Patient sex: F
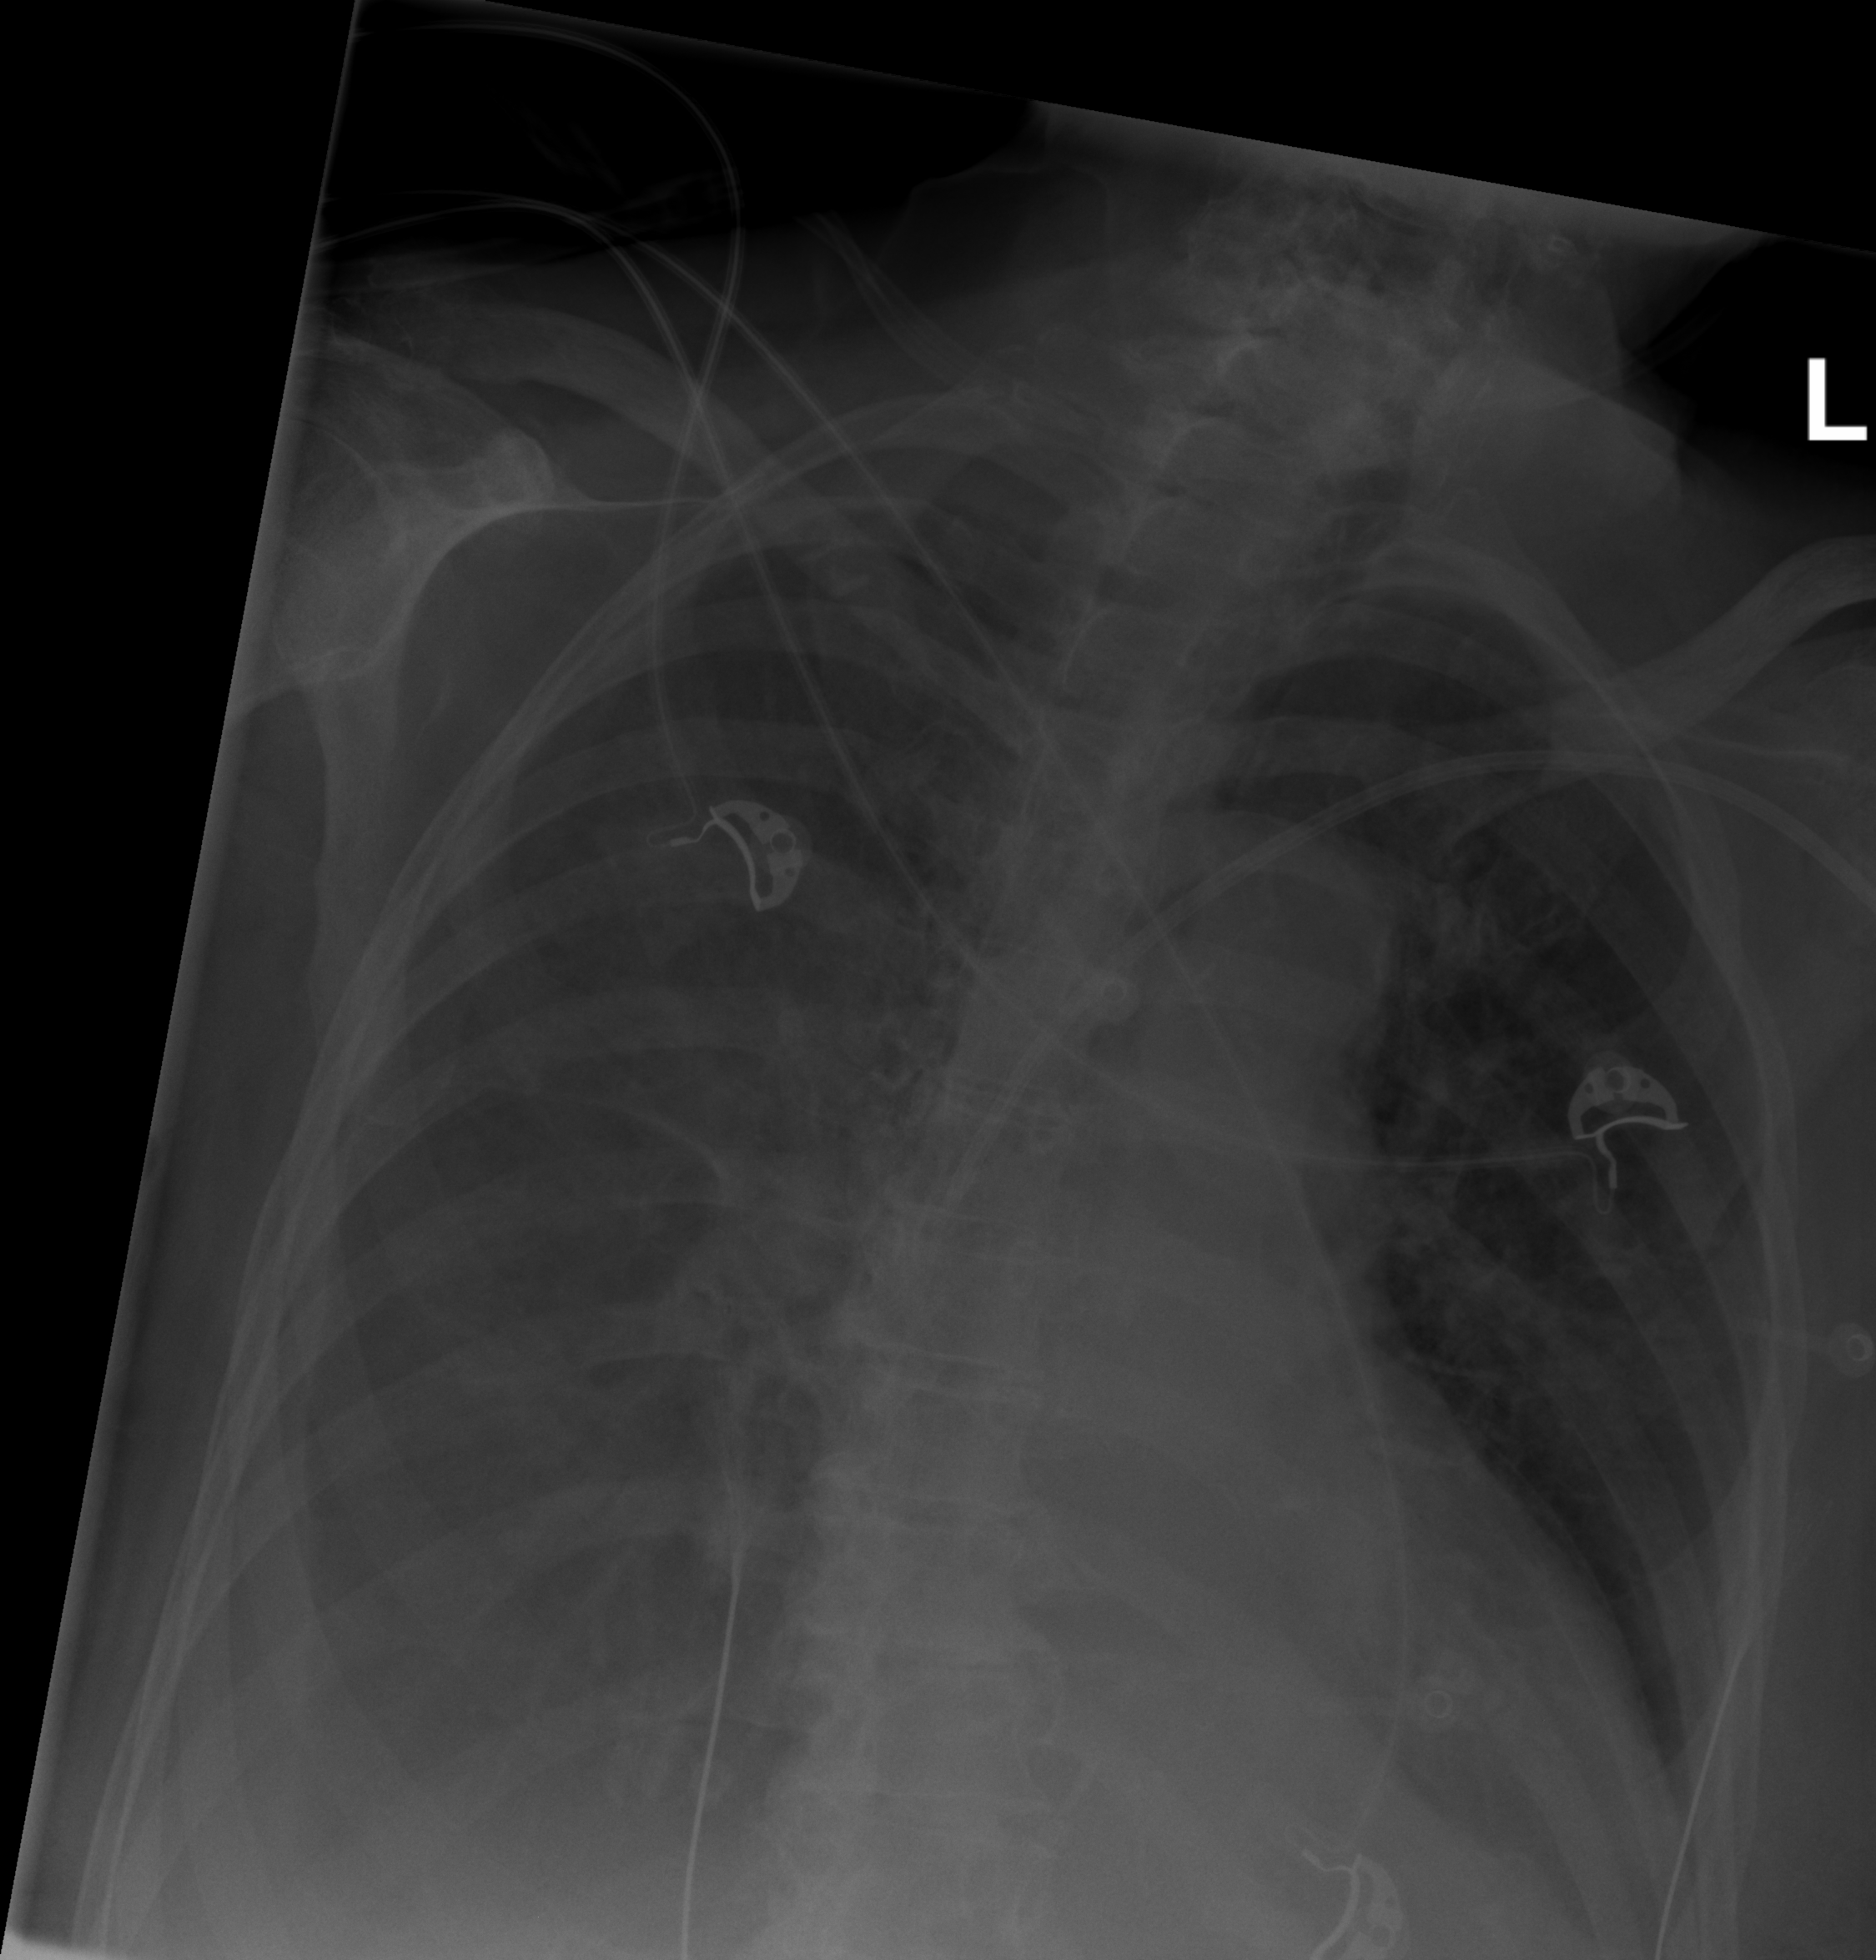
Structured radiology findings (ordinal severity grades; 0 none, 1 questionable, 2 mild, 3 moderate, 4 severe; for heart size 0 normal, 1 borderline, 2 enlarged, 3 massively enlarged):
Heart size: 1
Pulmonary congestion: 0
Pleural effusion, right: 3
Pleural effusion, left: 1
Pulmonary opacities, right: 2
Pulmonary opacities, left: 0
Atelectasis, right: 3
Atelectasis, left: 2